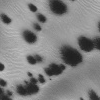
Atmospheric dust classification: not_dusty